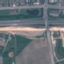
Land use / land cover: Highway